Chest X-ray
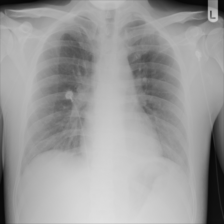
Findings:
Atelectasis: negative
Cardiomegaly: negative
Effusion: negative
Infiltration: negative
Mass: negative
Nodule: negative
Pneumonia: negative
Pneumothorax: negative
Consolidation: negative
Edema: negative
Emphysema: negative
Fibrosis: negative
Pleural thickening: negative
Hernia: negative